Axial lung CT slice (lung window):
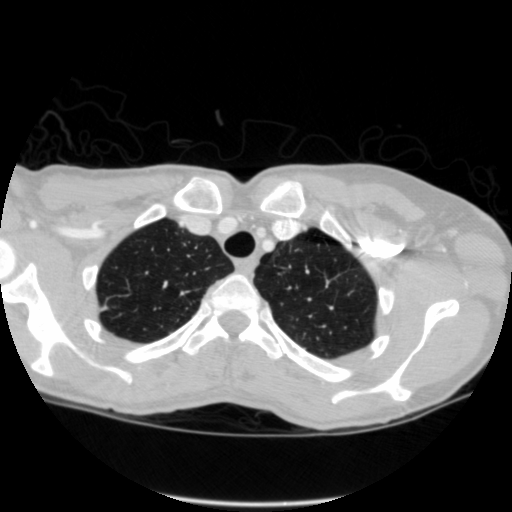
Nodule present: no